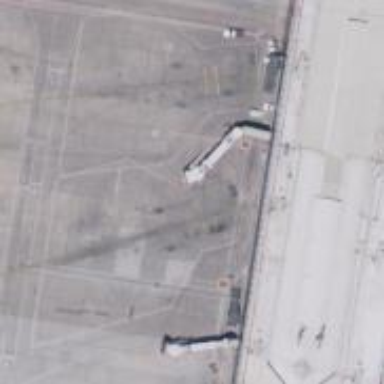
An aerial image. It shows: Footway on bridge that is on the airside.